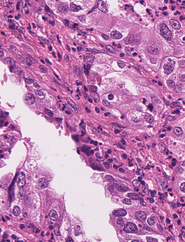
Tumor epithelial tissue: yes
Tumor-associated stroma tissue: yes
Normal tissue: no